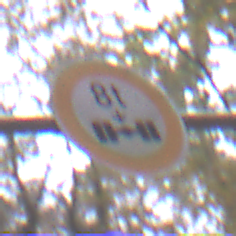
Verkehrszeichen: TatsaechlicheAchslast
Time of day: MorningAfternoon
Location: Outdoor (Nature)
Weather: Overcast
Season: Autumn
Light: Natural